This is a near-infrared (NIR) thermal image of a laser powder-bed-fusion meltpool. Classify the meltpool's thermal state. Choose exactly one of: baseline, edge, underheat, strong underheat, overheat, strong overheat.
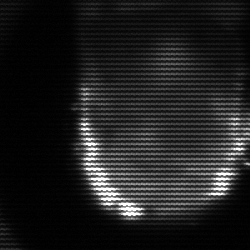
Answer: baseline